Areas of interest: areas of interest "Golf Course"
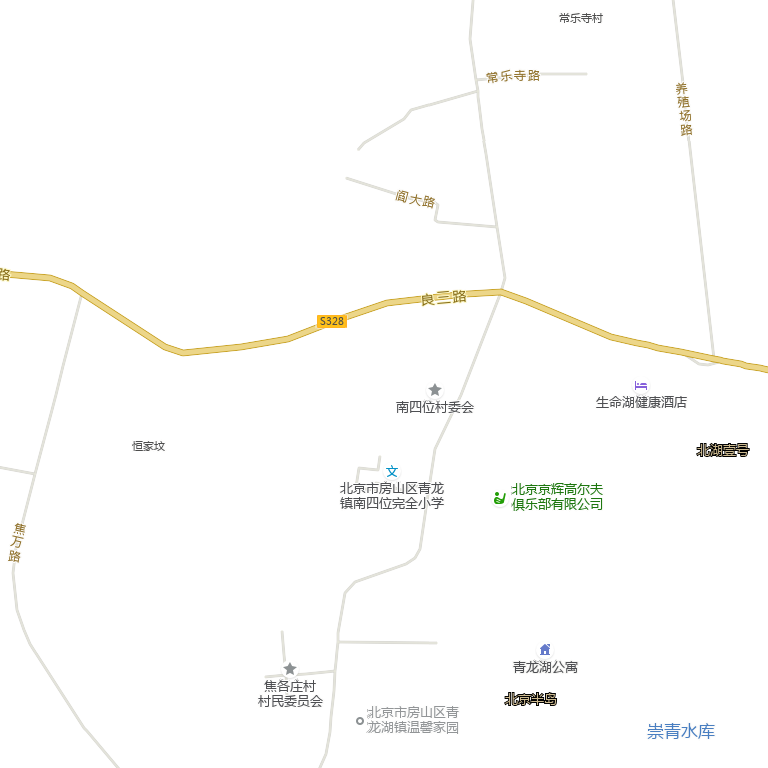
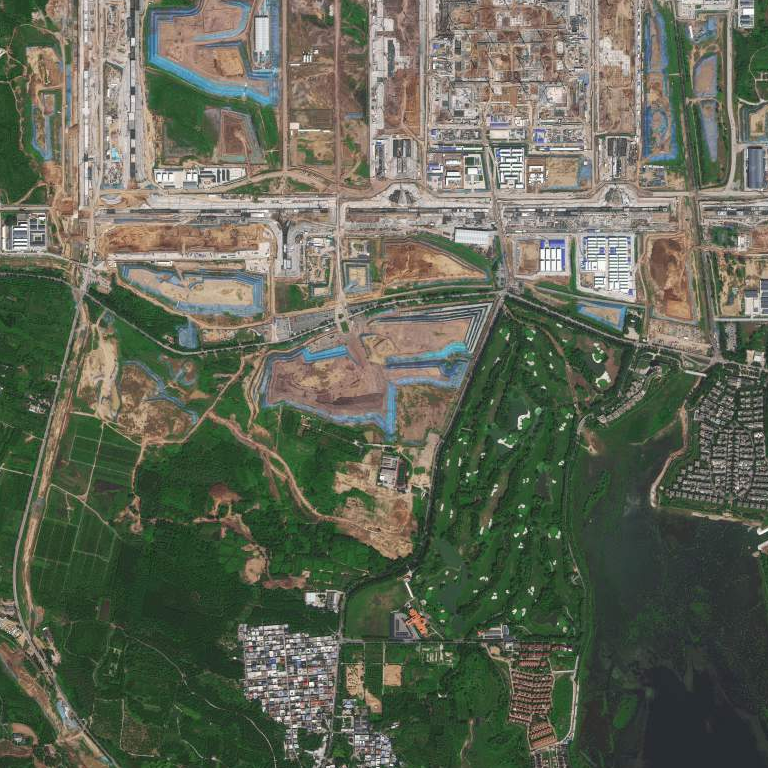